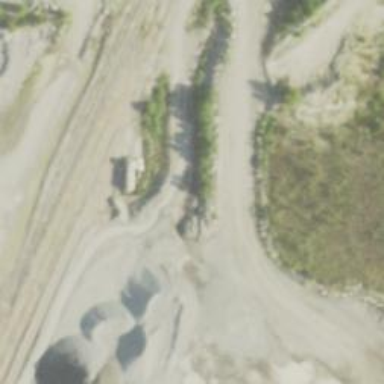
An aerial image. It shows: Railway spur service.